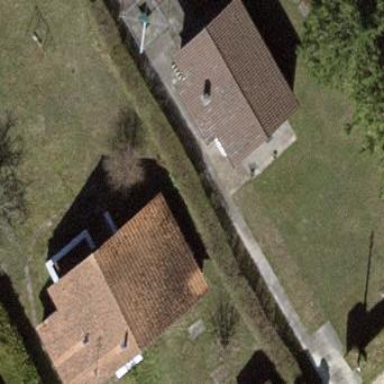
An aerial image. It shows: Detached building.